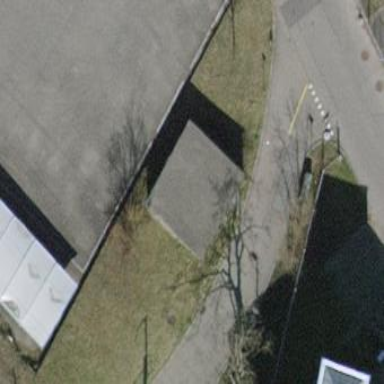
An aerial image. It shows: Building with flat roof designed for service purposes.